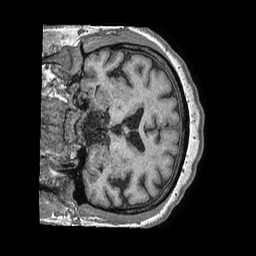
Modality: T1w
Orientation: coronal
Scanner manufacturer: philips
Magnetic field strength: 1.5 T
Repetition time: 0.007731 s
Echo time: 0.003542 s